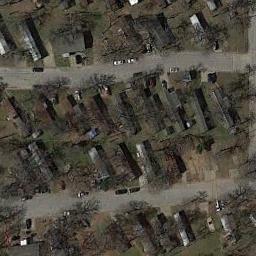
Label: residential